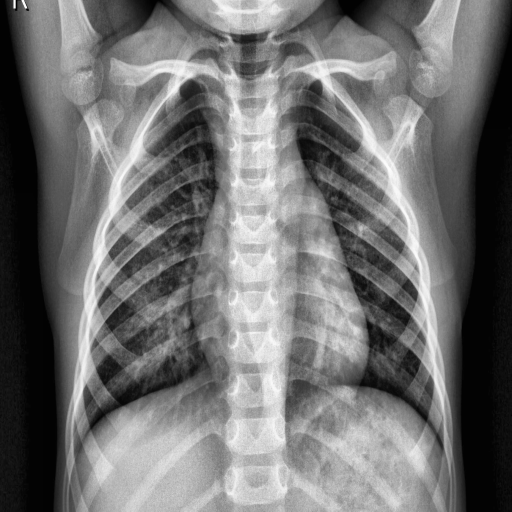
Finding: NORMAL